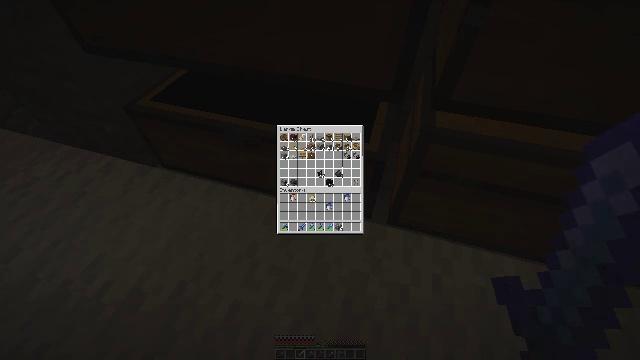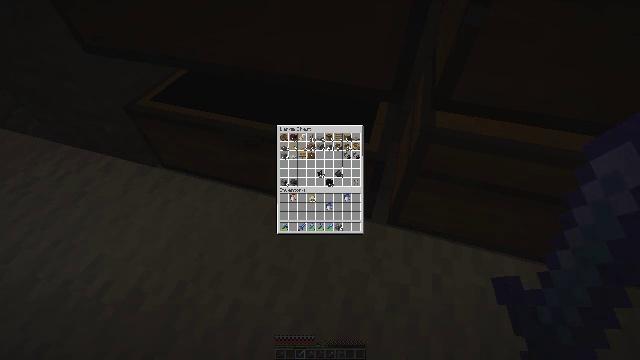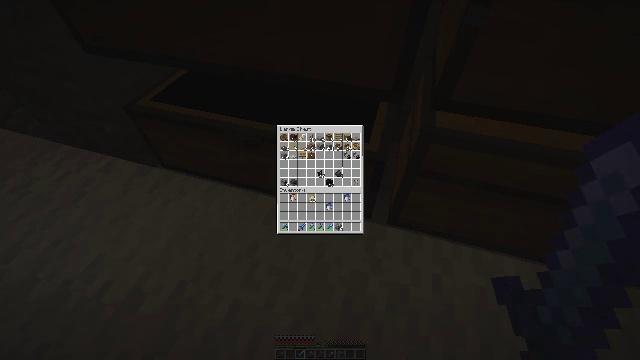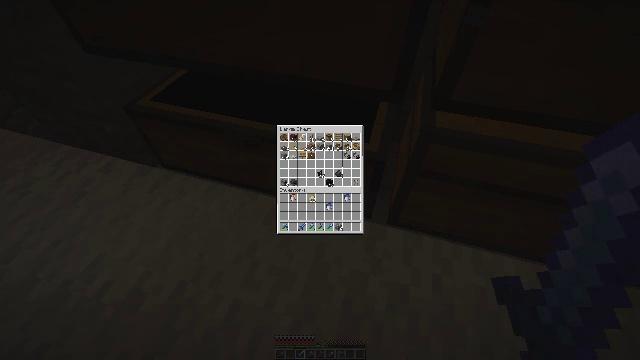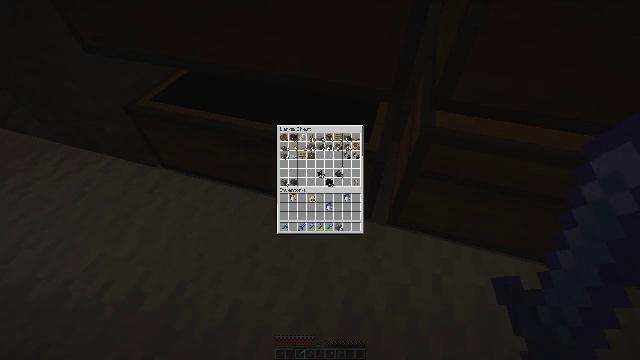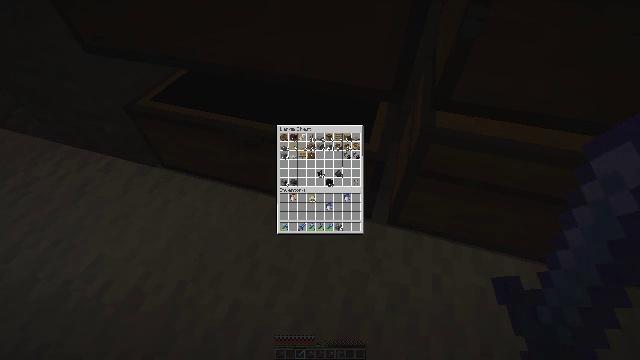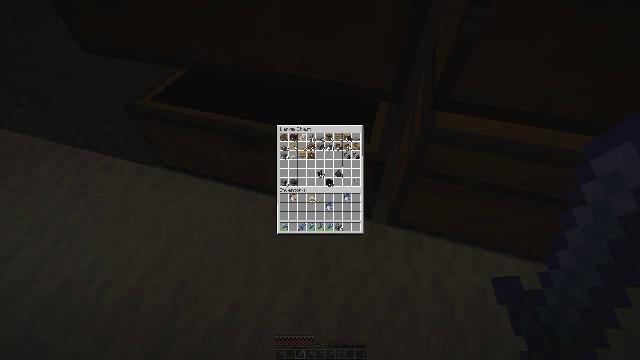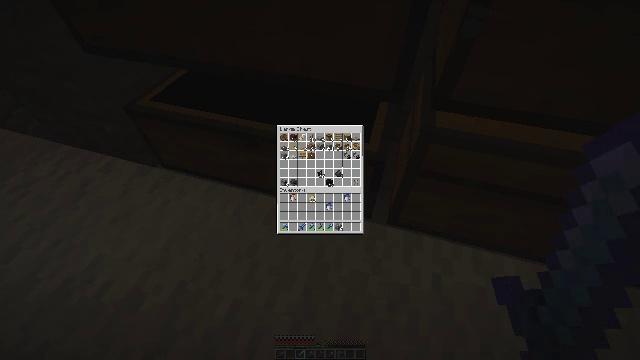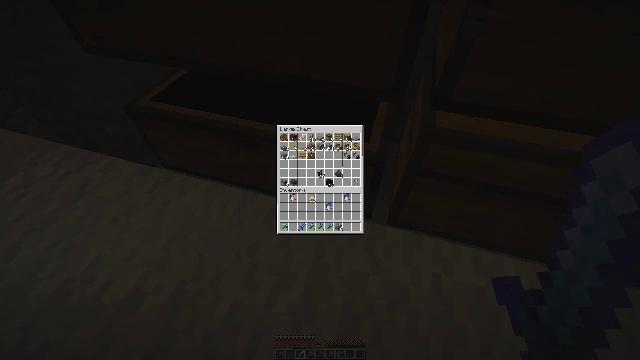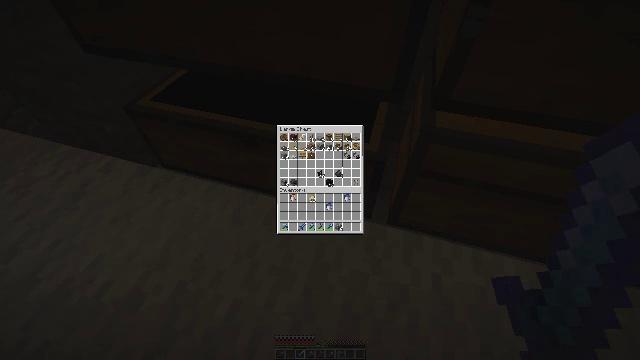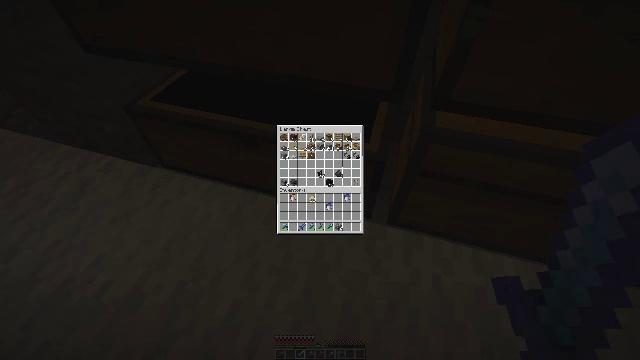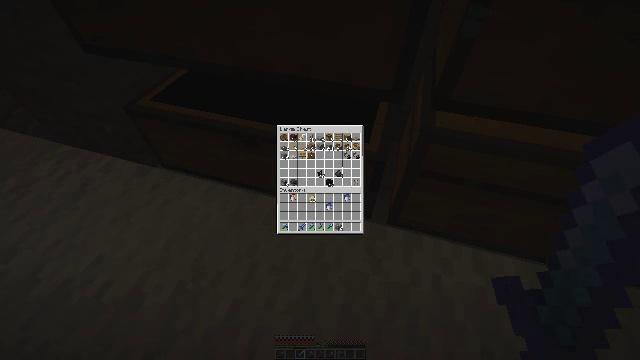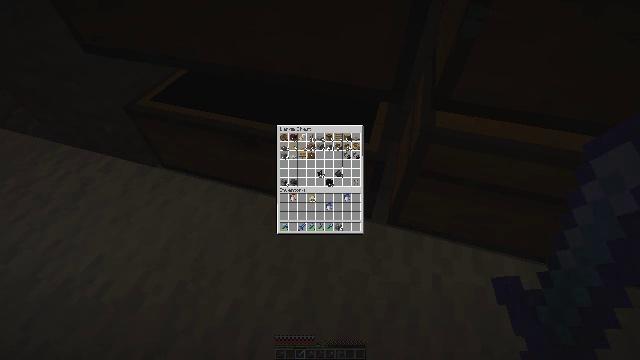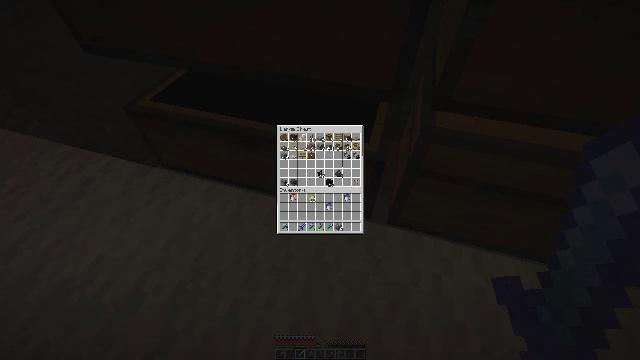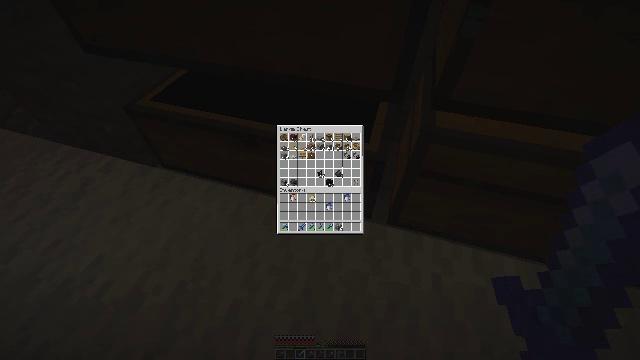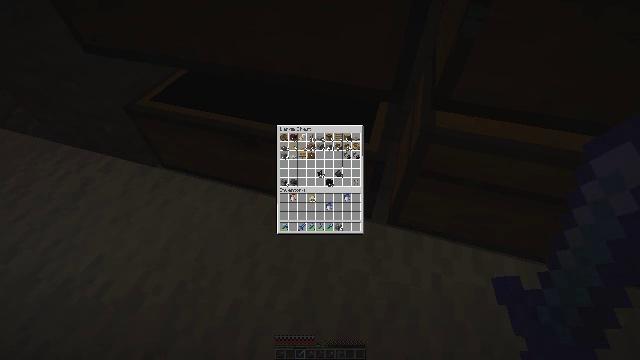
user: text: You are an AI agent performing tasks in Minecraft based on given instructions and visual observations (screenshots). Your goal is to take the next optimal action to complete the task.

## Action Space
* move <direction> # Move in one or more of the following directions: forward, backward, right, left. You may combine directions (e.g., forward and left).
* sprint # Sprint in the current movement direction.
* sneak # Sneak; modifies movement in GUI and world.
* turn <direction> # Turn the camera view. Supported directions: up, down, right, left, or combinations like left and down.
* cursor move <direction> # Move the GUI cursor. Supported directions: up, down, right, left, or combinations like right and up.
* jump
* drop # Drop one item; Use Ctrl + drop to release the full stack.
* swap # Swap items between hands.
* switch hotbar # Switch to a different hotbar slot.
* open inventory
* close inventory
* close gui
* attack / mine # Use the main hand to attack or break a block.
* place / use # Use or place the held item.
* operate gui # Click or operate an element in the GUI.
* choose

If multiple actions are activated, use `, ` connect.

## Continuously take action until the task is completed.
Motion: motion action
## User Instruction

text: Break the vines.
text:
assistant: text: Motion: no_op
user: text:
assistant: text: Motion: no_op
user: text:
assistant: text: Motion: no_op
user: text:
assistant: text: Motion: no_op
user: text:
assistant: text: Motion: no_op
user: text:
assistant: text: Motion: no_op
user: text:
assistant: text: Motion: no_op
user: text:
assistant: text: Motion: no_op
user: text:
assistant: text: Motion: no_op
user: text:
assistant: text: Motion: no_op
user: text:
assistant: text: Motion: no_op
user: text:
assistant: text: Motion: no_op
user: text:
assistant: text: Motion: no_op
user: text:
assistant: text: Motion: no_op
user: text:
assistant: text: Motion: no_op
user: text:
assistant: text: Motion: no_op
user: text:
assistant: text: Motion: no_op
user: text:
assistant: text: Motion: no_op
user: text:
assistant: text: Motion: no_op
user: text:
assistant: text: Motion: no_op
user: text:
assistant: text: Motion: no_op
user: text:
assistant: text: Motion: no_op
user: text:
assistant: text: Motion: no_op
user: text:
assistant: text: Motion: no_op
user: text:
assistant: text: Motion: no_op
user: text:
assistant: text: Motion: no_op
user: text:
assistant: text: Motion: no_op
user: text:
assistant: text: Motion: no_op
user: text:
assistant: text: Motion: no_op
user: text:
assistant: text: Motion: no_op